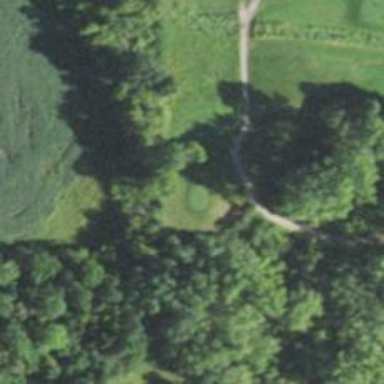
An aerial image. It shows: Grassy area designated as golf tee.